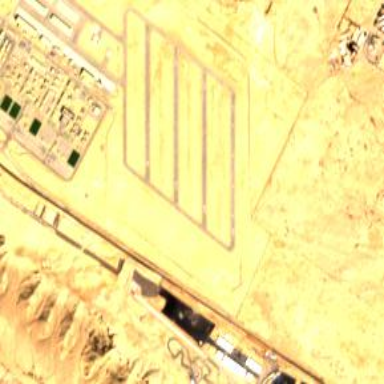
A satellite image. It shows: Runway at airport.